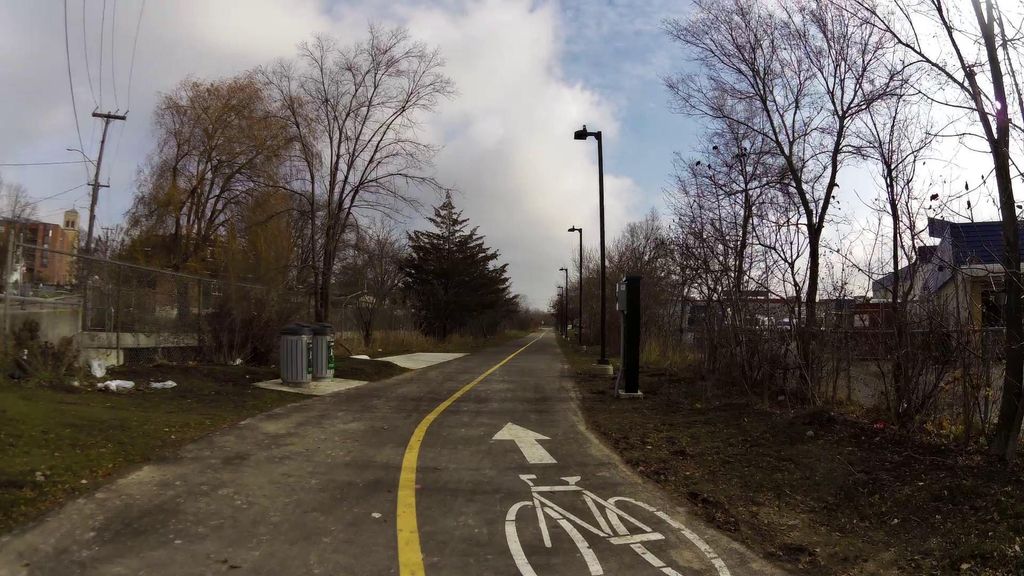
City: kitchener-waterloo